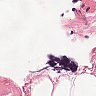
Metastatic tissue present: no